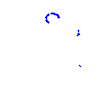
Particle: proton